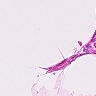
Metastatic tissue present: no